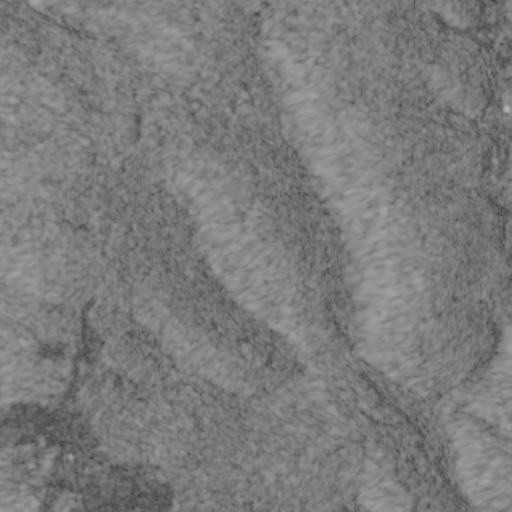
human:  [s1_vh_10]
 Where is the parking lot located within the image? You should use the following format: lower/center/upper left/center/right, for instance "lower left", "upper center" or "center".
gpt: The parking lot is located in the lower left of the image.
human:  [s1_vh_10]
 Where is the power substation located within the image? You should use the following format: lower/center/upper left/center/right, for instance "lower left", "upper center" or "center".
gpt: The power substation is located in the center right of the image.
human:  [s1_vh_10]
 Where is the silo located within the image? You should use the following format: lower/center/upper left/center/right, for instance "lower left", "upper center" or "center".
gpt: The silo is located in the upper right of the image.
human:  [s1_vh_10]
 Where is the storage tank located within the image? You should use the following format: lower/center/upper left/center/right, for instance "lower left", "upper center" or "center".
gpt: The storage tank is located in the upper right of the image.
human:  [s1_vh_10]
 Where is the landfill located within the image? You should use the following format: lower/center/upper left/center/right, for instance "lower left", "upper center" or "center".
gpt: There is no landfill in the image.

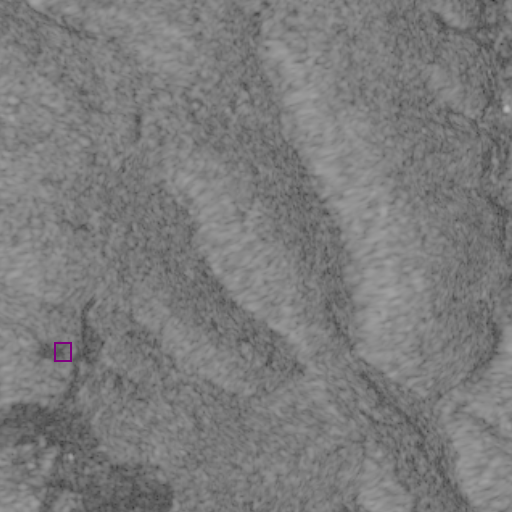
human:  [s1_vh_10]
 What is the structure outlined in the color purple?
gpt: The structure outlined in purple is a park.
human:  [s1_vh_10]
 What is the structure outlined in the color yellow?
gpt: There is no yellow outline.